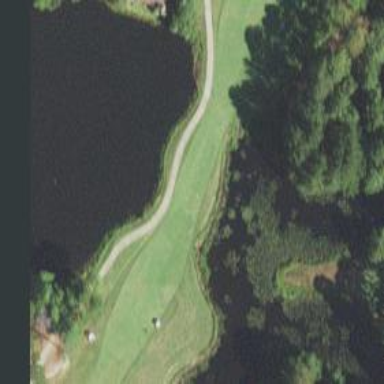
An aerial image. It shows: Path designated for golf carts.